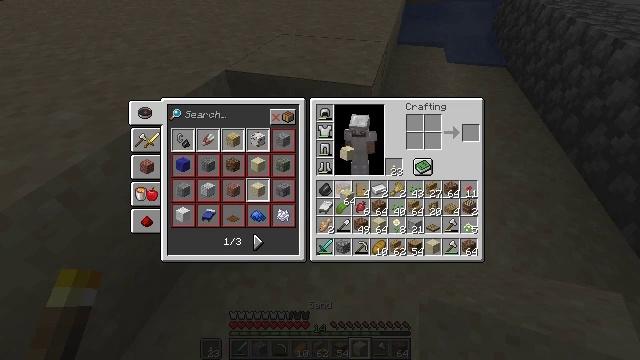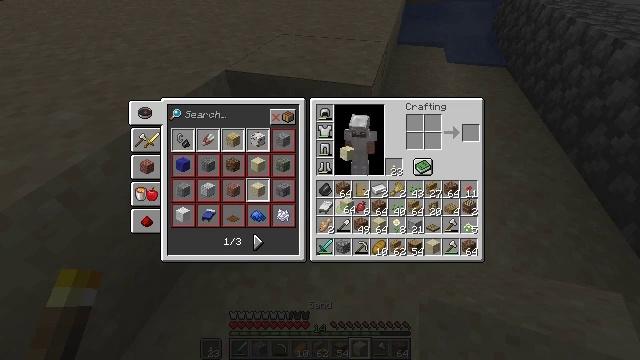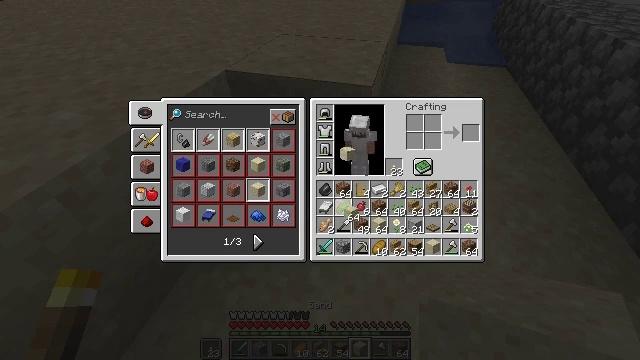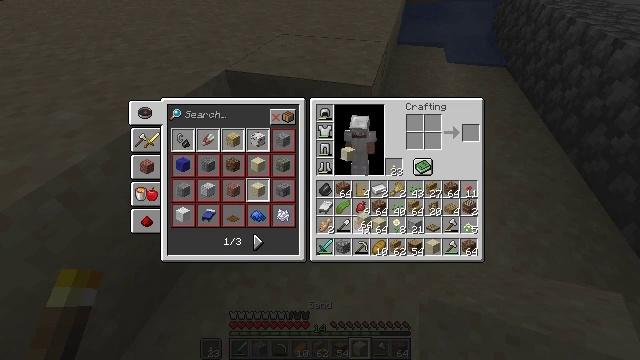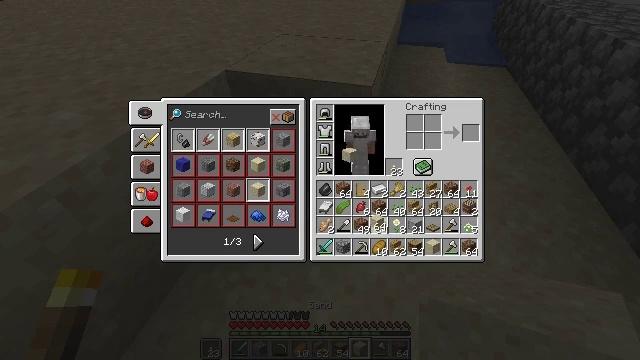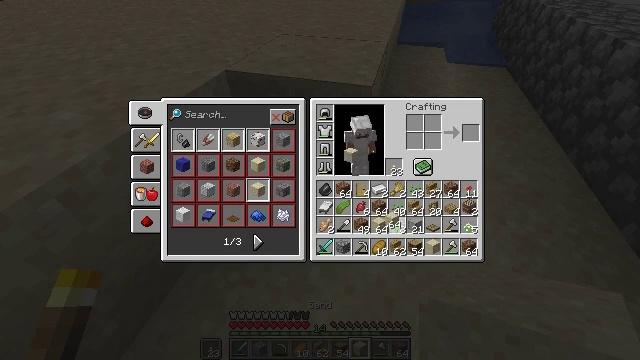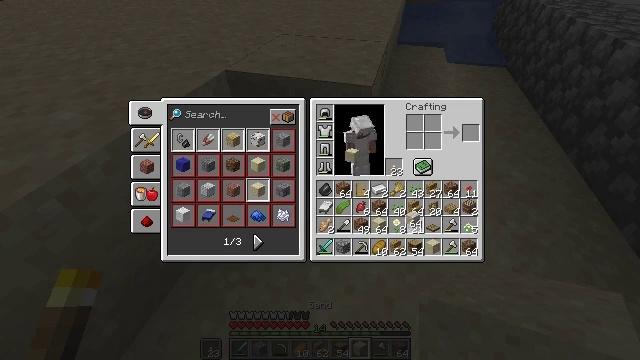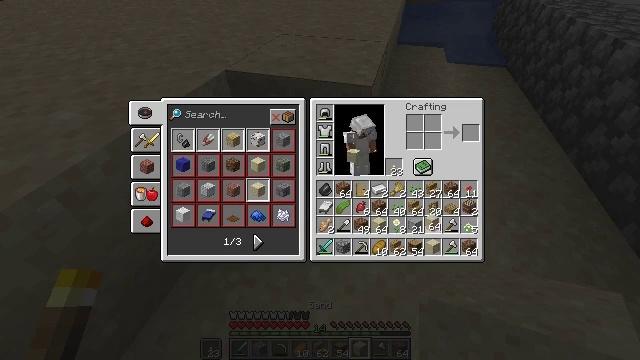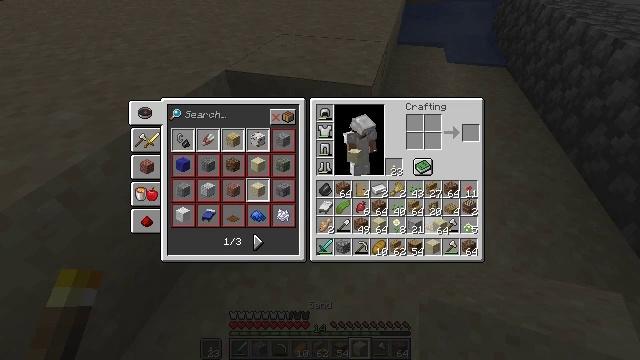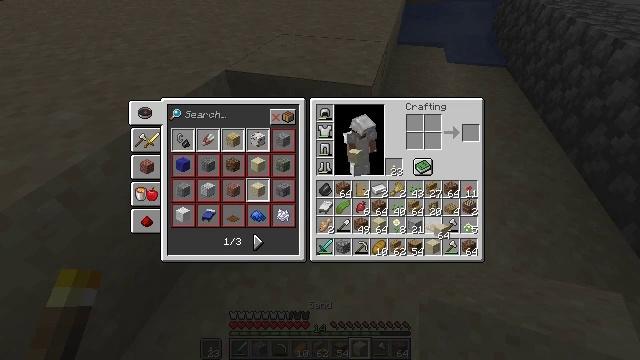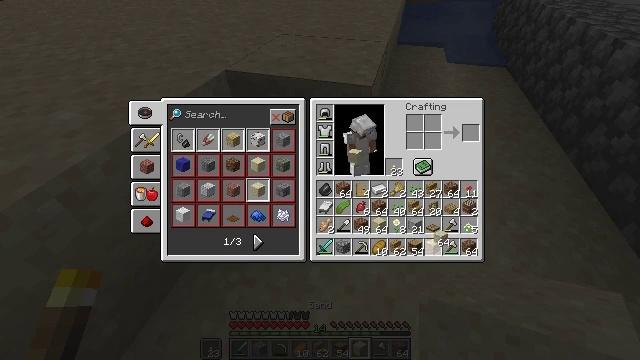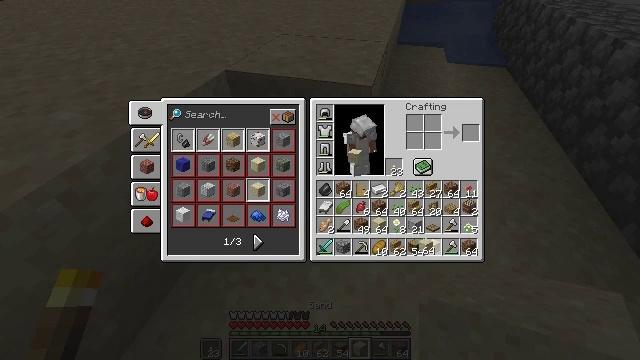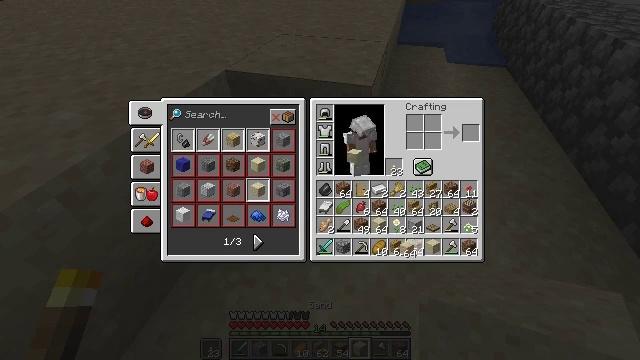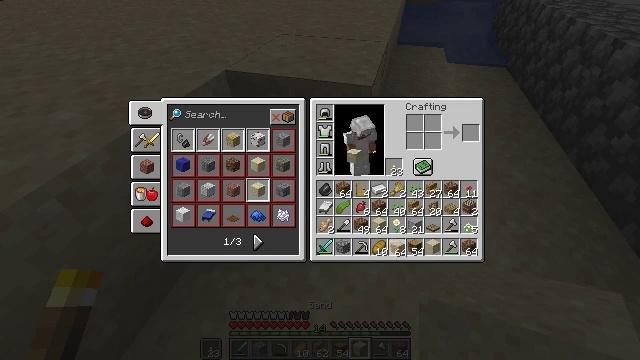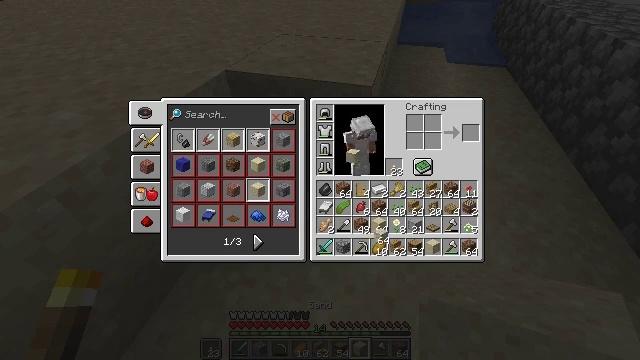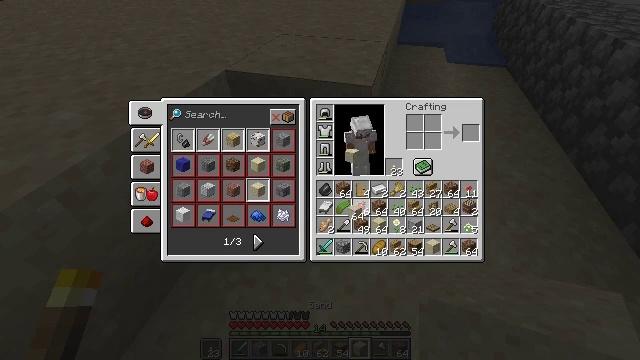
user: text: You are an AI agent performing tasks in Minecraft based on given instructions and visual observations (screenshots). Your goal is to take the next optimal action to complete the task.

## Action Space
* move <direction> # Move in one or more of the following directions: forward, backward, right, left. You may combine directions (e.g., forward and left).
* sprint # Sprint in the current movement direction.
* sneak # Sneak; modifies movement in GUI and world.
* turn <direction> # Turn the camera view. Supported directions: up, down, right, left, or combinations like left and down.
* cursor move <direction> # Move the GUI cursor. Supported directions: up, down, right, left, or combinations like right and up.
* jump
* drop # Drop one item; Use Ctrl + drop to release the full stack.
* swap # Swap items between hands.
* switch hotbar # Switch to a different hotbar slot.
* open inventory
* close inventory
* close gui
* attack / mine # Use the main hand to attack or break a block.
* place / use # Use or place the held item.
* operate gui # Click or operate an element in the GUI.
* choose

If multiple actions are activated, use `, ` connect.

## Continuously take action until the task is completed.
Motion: motion action
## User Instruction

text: Drop sand.
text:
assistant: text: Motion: cursor move down
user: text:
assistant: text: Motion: cursor move down
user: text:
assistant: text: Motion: cursor move right and down
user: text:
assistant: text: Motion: cursor move right
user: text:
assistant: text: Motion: cursor move right
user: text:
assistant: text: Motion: cursor move right
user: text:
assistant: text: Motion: cursor move right
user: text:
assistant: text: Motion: cursor move right
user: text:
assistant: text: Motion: no_op
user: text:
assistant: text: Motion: no_op
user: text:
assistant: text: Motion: cursor move left and down
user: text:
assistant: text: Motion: cursor move left
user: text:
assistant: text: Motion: cursor move left
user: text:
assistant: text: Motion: cursor move left and up
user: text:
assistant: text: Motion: cursor move left and up
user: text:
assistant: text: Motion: cursor move left
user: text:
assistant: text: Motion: no_op
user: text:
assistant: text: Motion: cursor move left
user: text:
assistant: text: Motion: no_op
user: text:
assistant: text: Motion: cursor move down
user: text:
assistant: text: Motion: cursor move right
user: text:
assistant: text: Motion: no_op
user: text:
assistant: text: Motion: no_op
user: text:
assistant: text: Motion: no_op
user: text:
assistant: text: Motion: no_op
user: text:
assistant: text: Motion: no_op
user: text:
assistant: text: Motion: cursor move down
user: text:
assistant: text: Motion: no_op
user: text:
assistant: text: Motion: no_op
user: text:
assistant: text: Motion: no_op